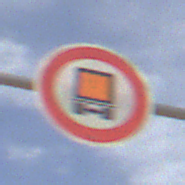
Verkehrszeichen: VerbotKennzeichnungspflichtigeKraftfahrzeugeGefaehrlicheGueter
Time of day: MorningAfternoon
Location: Outdoor (Suburban)
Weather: PartlyCloudy
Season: NotSpecified
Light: Natural